Field crop: tomato
Growth stage: 1
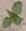
Species: solanum